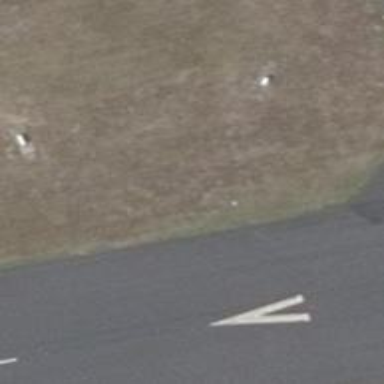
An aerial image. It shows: Aviation light marking the edge of runway.